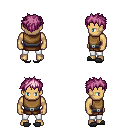
a pixel art fantasy rpg character, male body template, human, tanned skin, leather chest armor, white pants, pink bedhead hairstyle, gray slippers, four views (front, back, left, right), 2x2 character sprite sheet, small pixel art, hard edges, no anti-aliasing